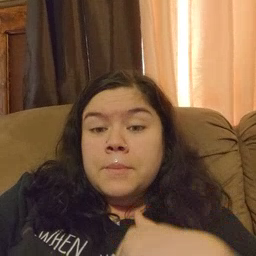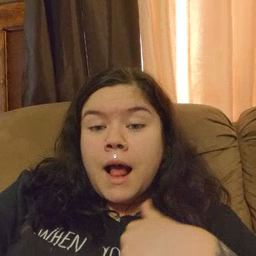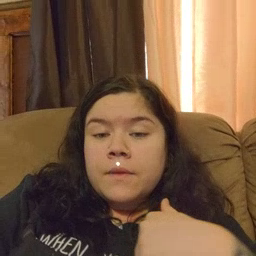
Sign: bath